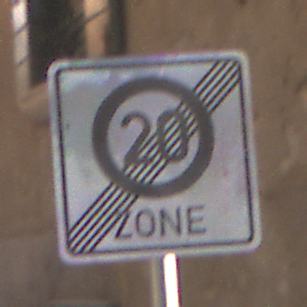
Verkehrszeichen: EndeZone20
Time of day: Midday
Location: Outdoor (Urban)
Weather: Clear
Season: NotSpecified
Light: Natural